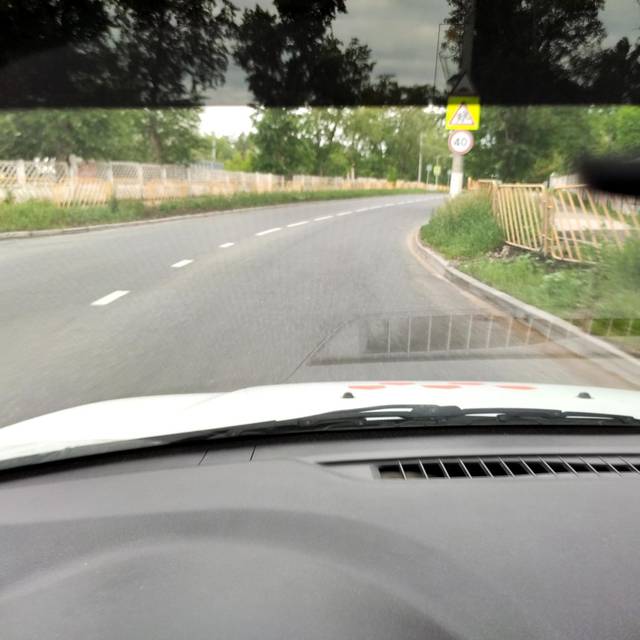
Region: Russia
Coordinates: 53.477, 49.369